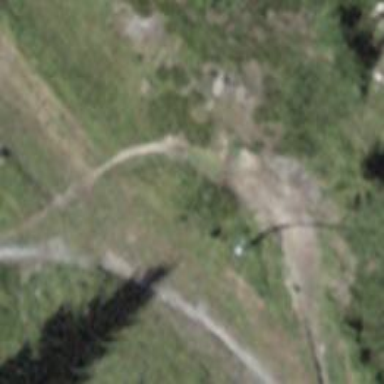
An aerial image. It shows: Dirt path route with excellent trail visibility.